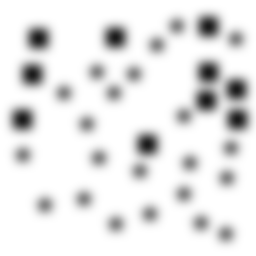
Squares: 10
Triangles: 0
Stars: 22
Total shapes: 32